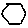
Label: hexagon